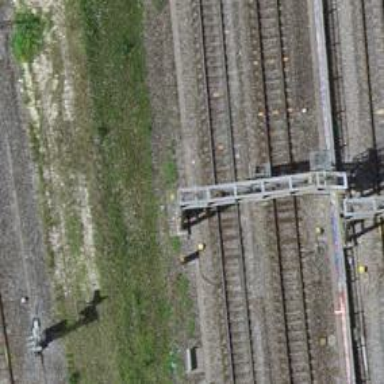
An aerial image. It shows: Railway signal.